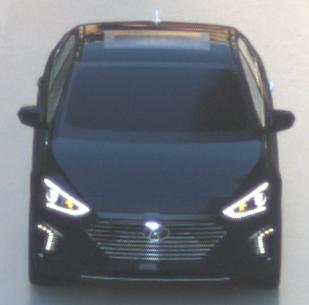
Make: Hyundai
Model: IONIQ Hybrid
Detailed model: IONIQ (AE) Hybrid
Model produced from: 2016/10
Model produced until: 2018/08
Doors: 5
Color: black
Road condition: wet road
Daytime: morning or afternoon
Contrast: medium contrast